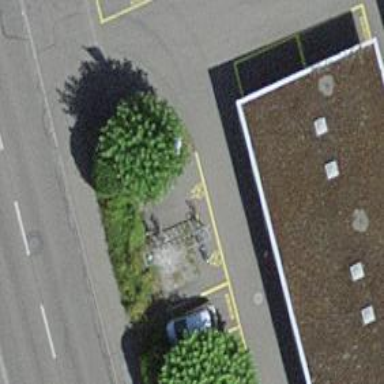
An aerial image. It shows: Asphalt area designated for bicycle parking. It features bicycle rack.